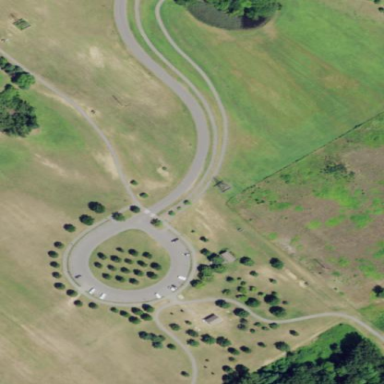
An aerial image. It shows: Path.